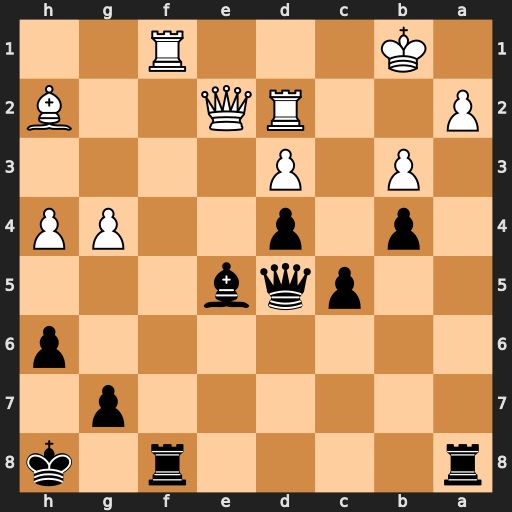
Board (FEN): r4r1k/6p1/7p/2pqb3/1p1p2PP/1P1P4/P2RQ2B/1K3R2
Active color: b
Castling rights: -
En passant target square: -
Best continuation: Bxh2 Rxf8+ Rxf8